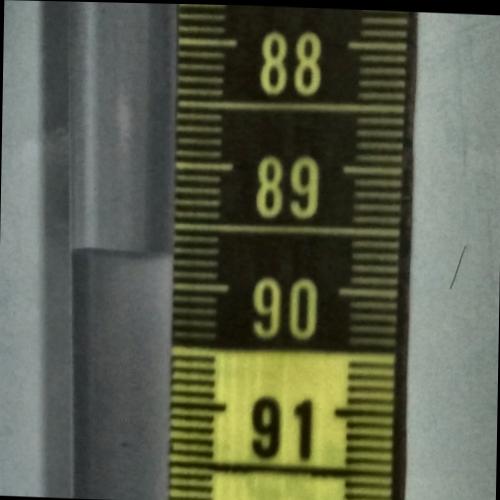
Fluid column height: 89.7 cm